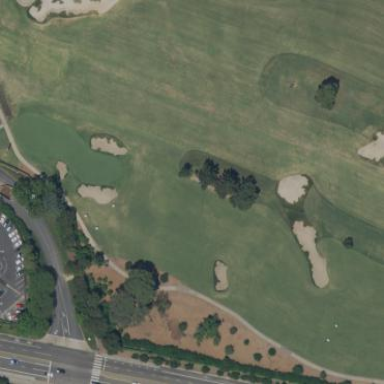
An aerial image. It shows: Rough area in golf course.